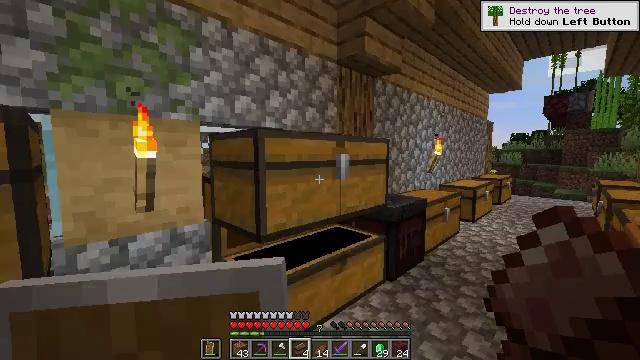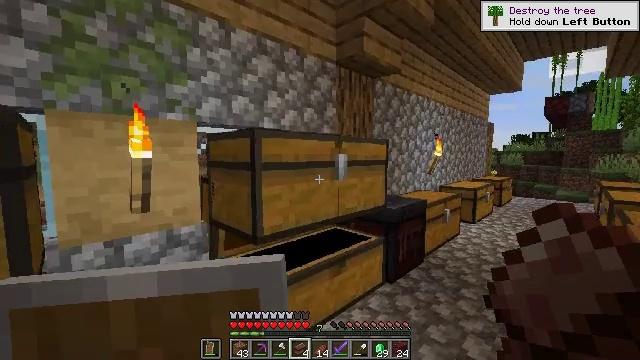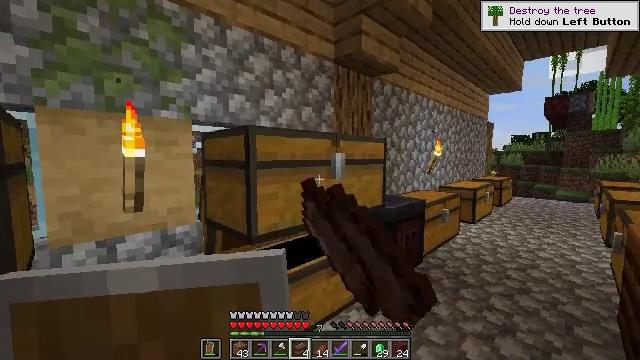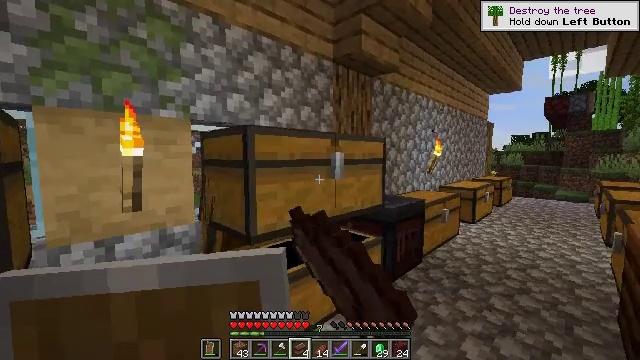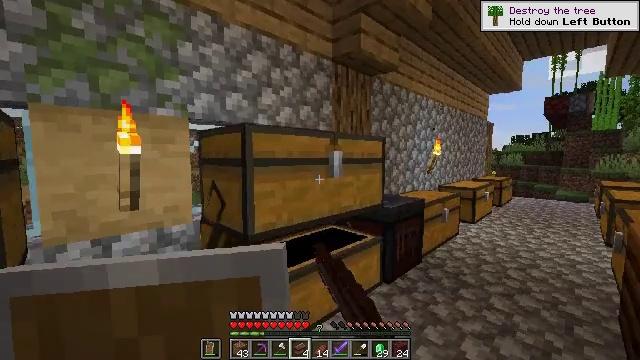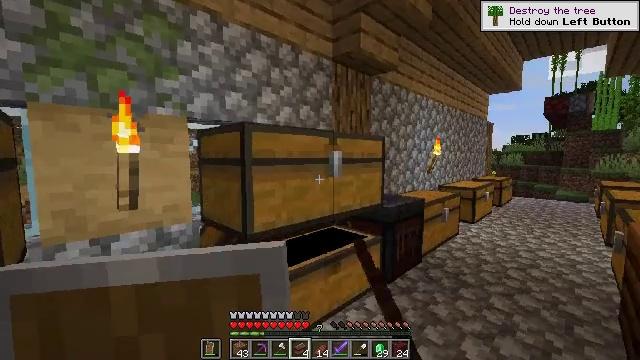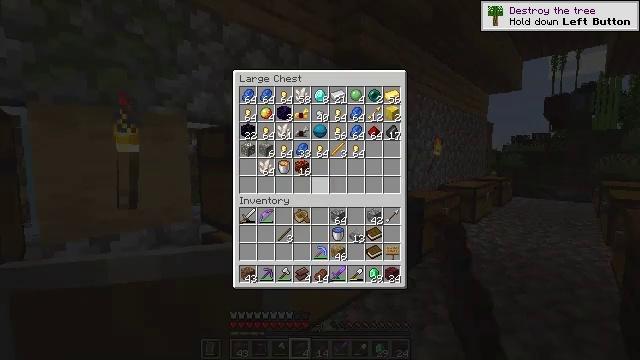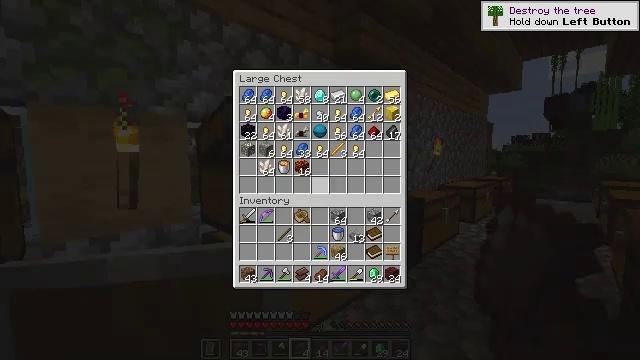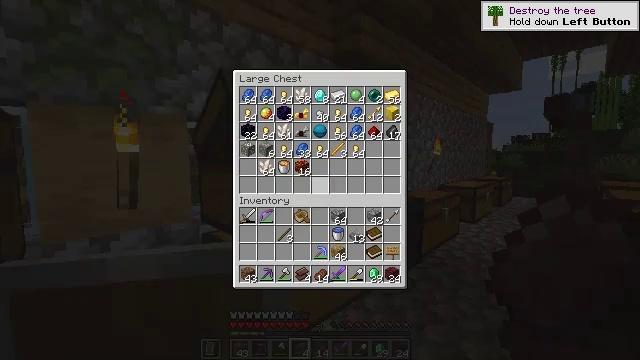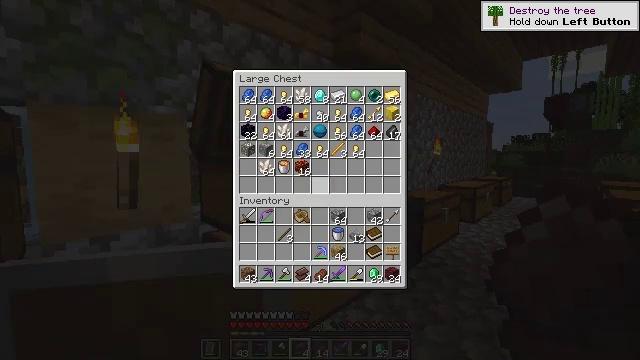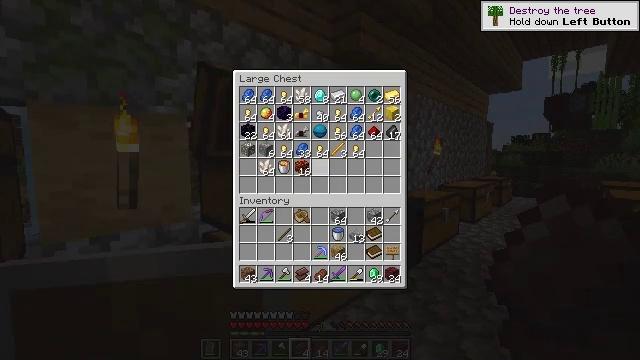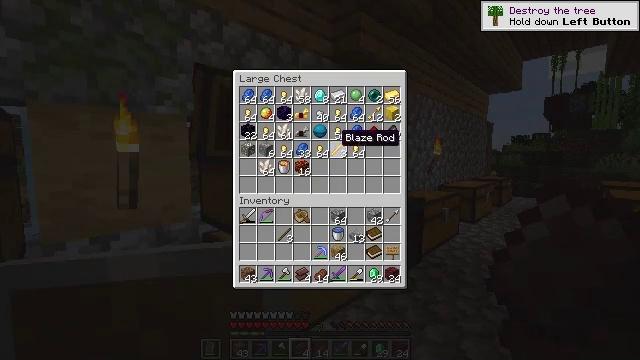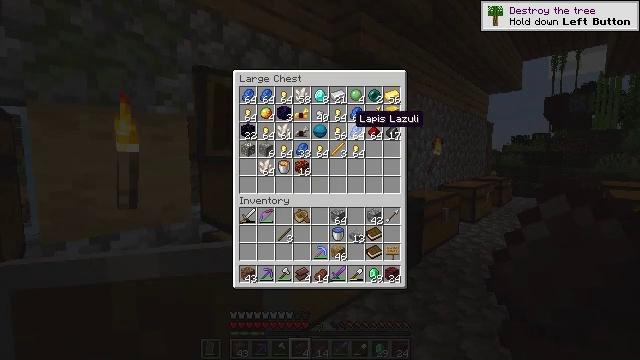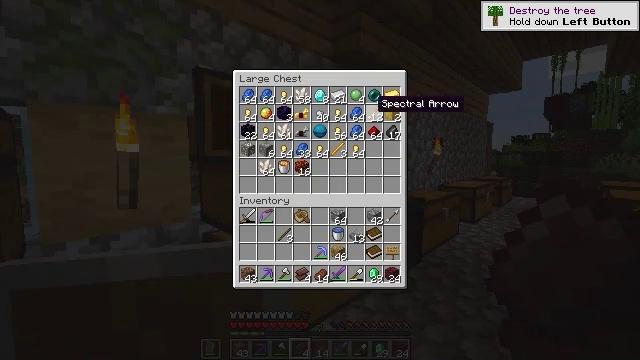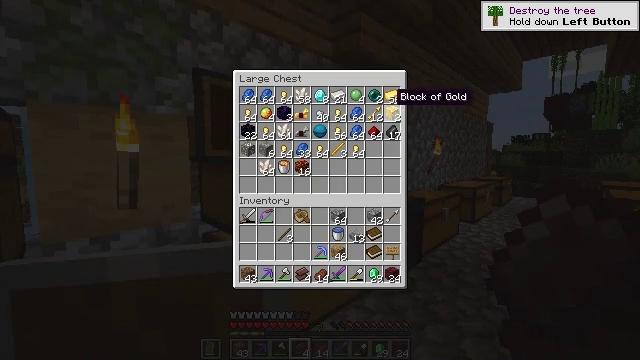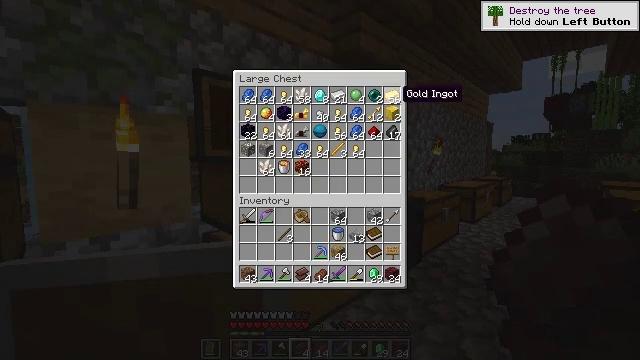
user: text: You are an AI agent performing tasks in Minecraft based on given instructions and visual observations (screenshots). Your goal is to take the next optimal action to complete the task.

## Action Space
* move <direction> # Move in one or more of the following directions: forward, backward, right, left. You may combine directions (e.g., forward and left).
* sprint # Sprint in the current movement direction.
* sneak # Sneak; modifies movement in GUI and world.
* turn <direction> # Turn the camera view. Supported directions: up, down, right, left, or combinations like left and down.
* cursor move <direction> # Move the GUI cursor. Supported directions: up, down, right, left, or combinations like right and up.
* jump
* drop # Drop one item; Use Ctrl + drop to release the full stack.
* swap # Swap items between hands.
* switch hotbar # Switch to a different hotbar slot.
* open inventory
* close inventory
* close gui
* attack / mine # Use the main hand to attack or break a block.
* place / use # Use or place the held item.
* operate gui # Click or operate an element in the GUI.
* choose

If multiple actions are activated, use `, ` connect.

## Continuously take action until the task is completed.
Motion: motion action
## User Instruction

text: Use gold and netherite scraps to craft a netherite ingot.
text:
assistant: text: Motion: use / place
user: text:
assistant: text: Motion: use / place
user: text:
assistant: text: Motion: use / place
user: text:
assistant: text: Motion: no_op
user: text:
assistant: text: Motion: no_op
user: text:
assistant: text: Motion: no_op
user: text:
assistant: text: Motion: no_op
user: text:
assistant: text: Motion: no_op
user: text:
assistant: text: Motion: no_op
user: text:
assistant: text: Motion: no_op
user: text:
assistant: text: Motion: turn right and up
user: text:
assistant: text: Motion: turn right and up
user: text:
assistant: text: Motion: turn right and up
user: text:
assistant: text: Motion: turn right and up
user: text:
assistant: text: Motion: no_op
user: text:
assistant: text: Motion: no_op
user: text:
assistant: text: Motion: no_op
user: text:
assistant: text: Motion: no_op
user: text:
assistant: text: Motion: no_op
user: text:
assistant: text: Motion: attack / mine
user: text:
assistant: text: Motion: attack / mine
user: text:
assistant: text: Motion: turn left and down
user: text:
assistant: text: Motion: turn down
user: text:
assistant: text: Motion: turn down
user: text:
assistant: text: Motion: turn down
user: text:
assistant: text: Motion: no_op
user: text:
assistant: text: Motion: turn left
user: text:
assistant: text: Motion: turn down
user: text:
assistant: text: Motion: turn down
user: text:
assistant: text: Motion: turn down